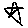
Label: star